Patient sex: F
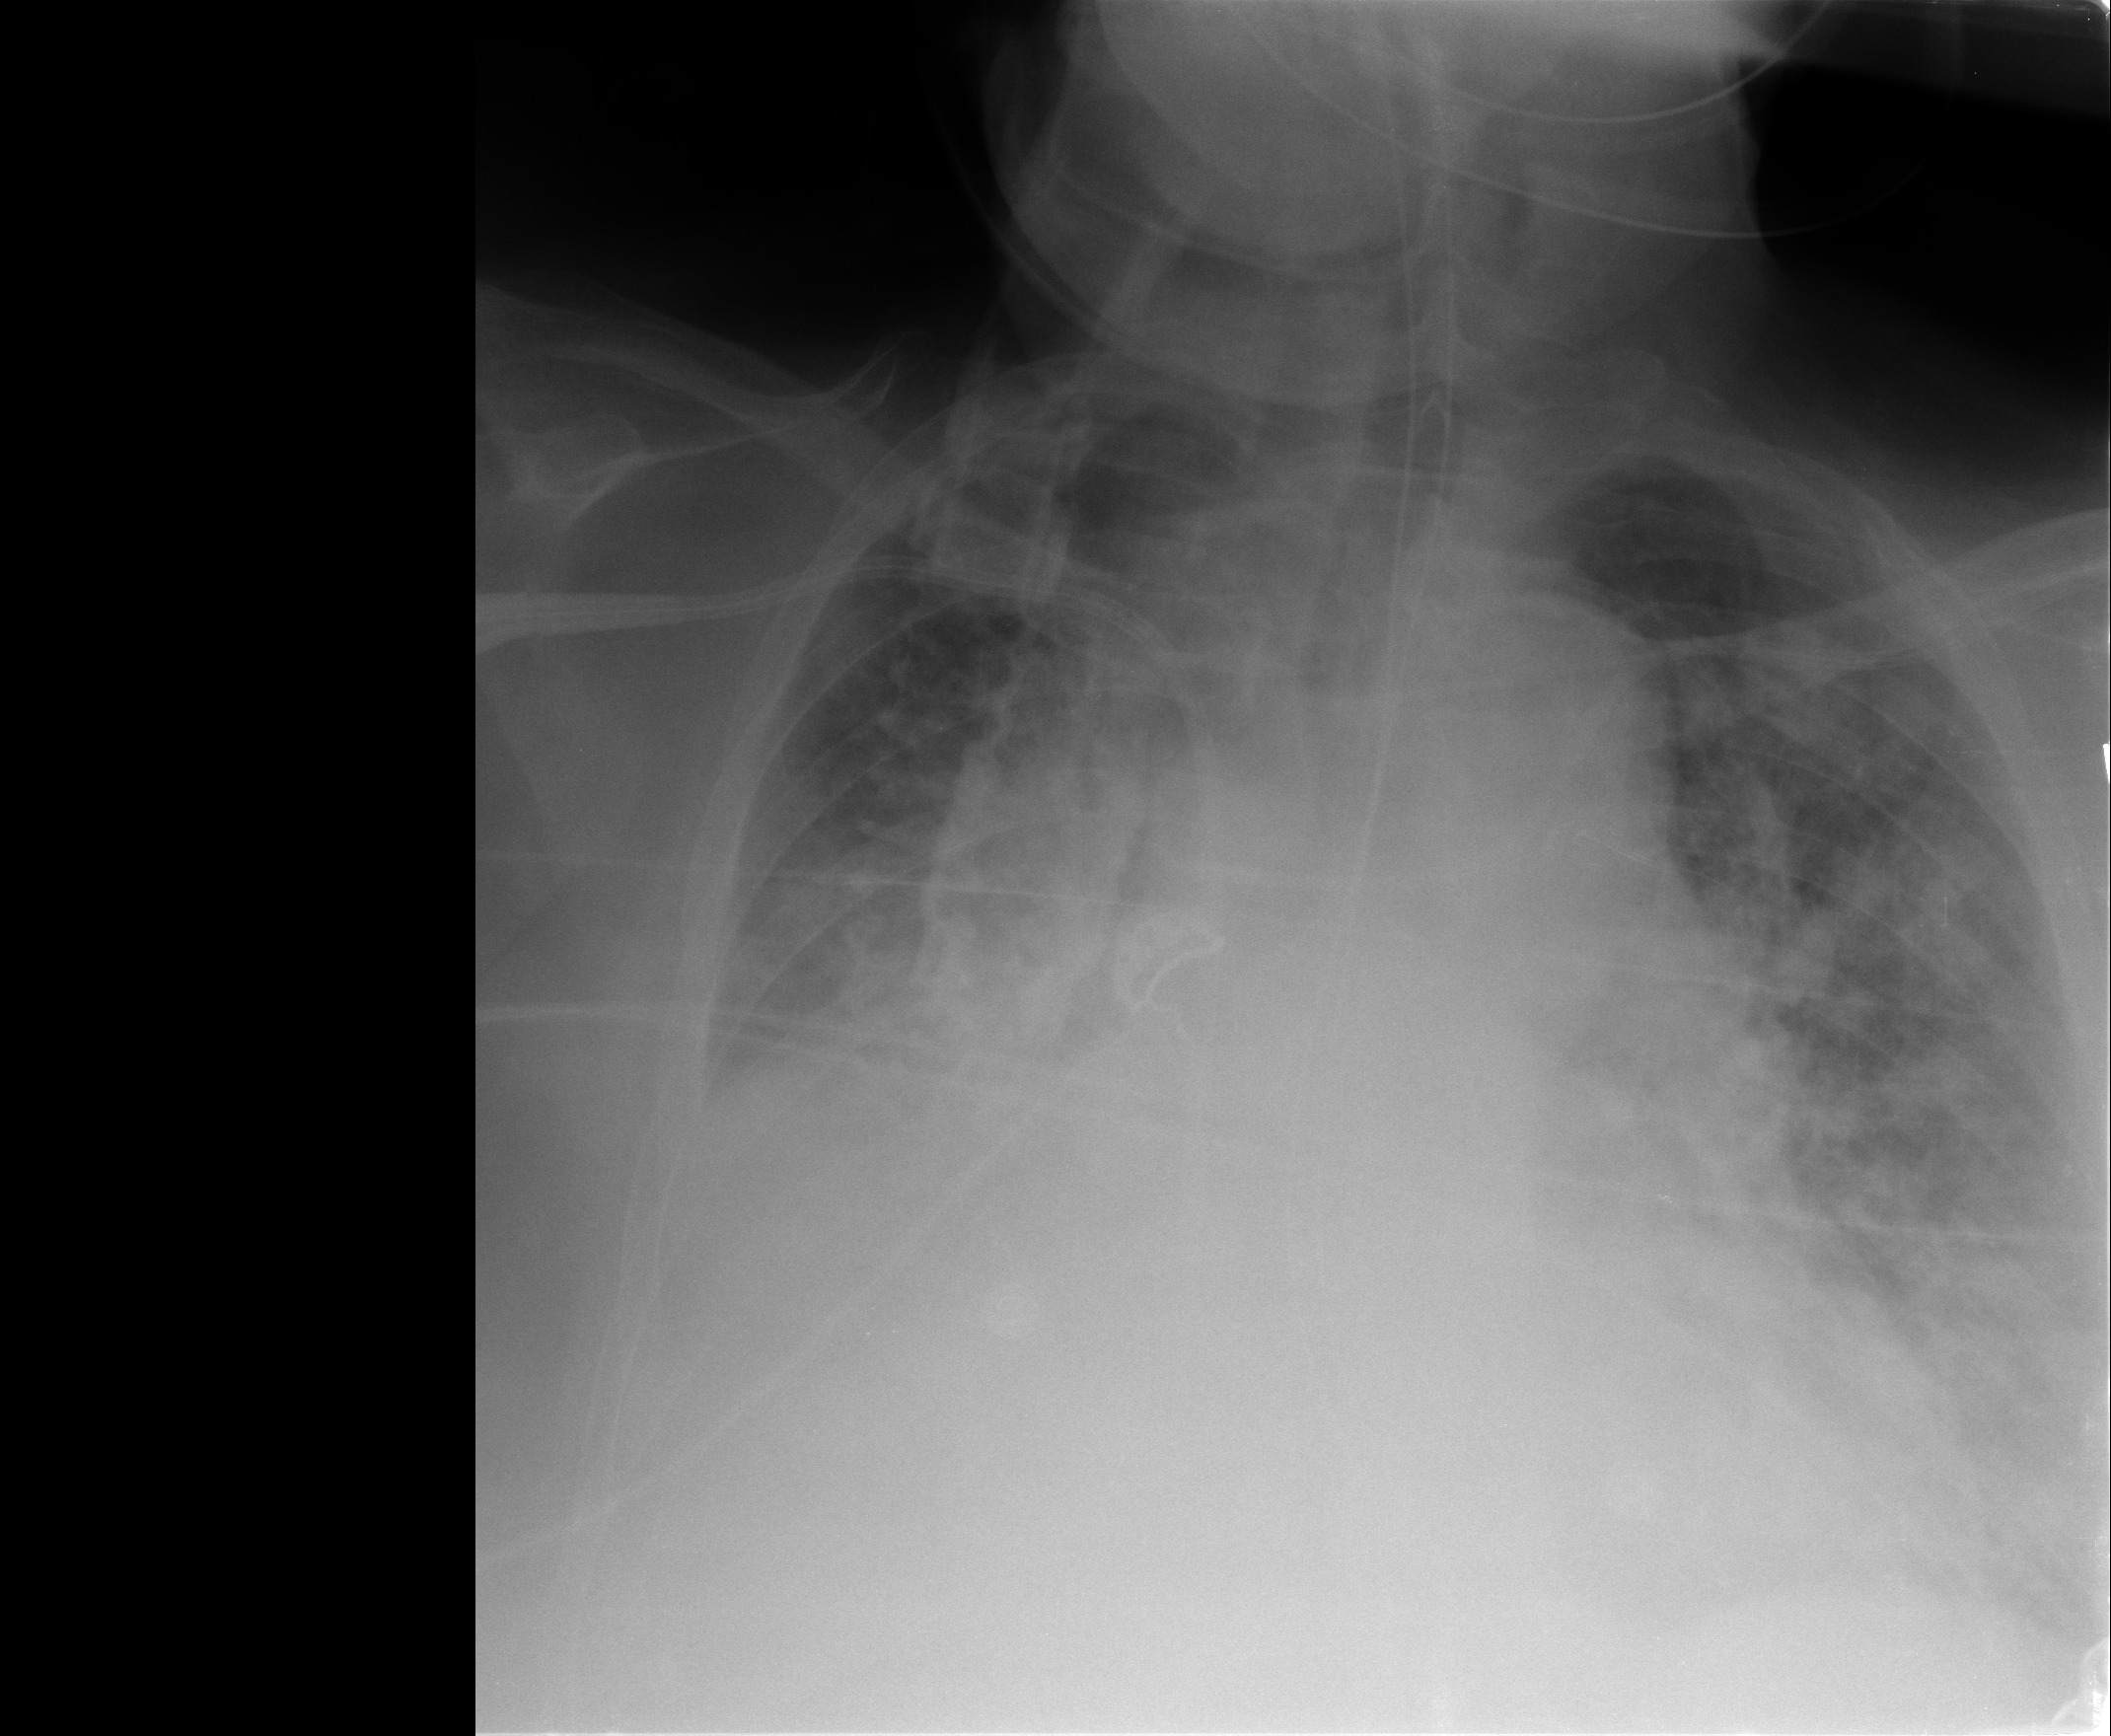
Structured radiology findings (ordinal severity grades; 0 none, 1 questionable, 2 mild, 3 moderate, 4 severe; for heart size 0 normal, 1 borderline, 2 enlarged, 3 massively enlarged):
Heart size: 3
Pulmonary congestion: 3
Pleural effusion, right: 2
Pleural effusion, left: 0
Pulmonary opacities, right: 3
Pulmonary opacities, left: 3
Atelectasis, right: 3
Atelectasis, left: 3